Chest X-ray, PA view. Patient: 54 years old, sex M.
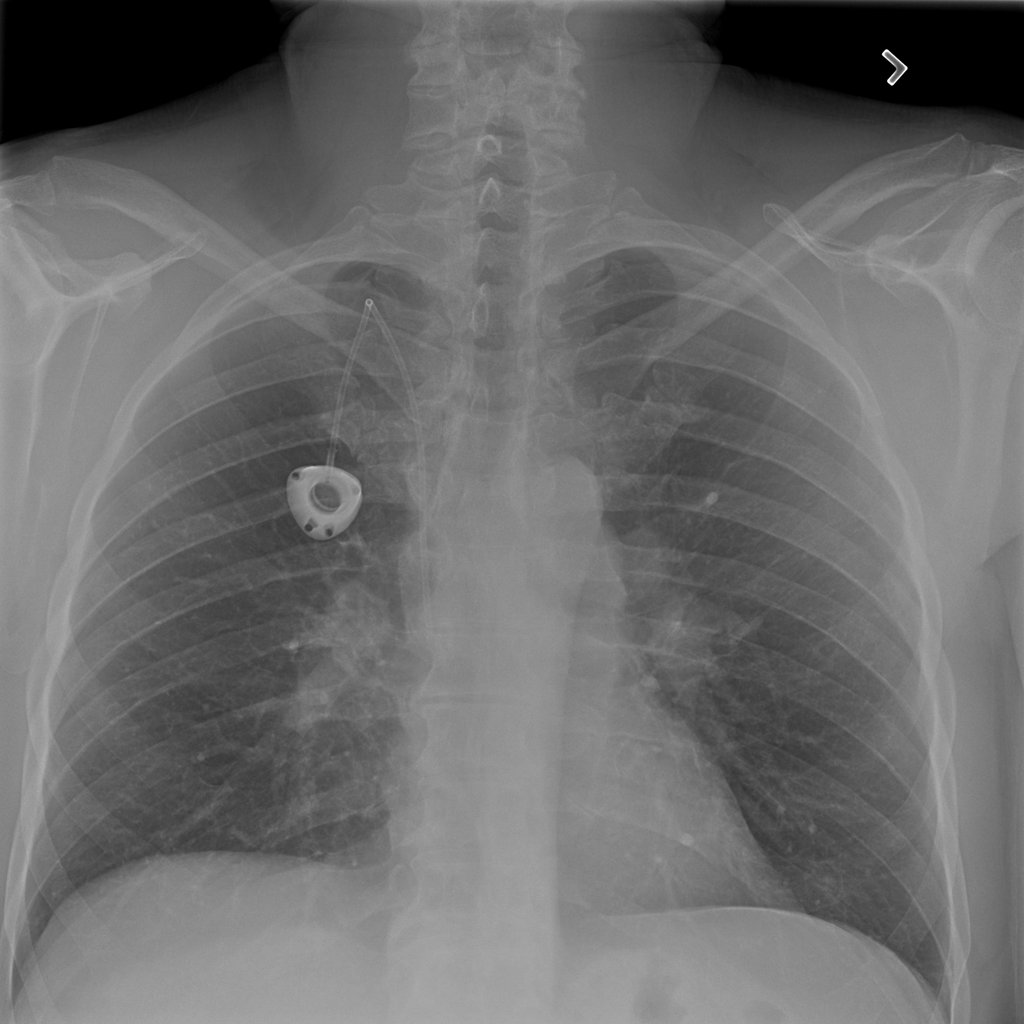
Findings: Infiltration